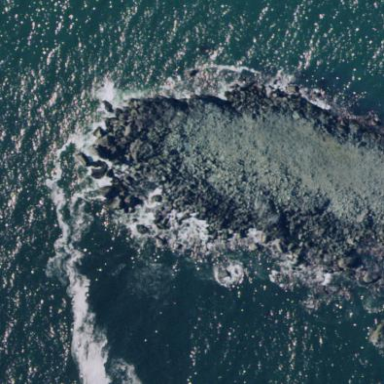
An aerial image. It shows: Natural rock reef.